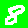
Digit: 8